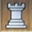
Piece: wR